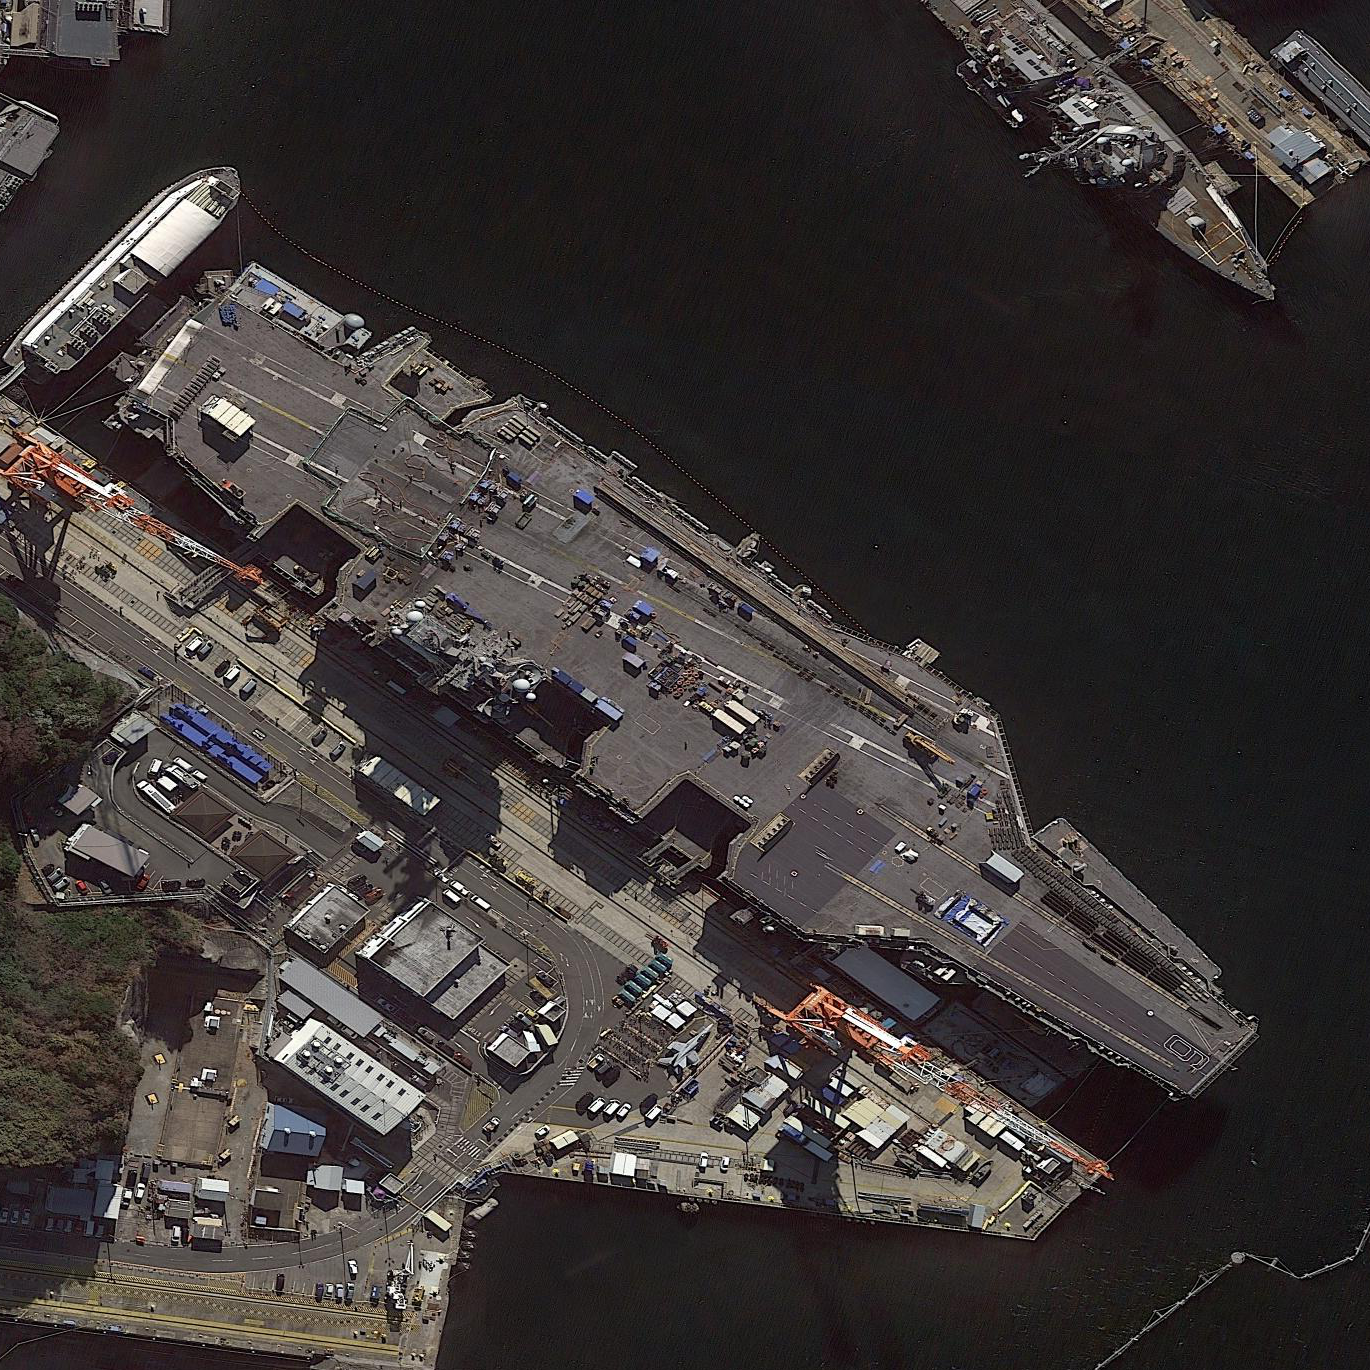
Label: aircraft_carrier